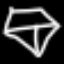
Label: diamond